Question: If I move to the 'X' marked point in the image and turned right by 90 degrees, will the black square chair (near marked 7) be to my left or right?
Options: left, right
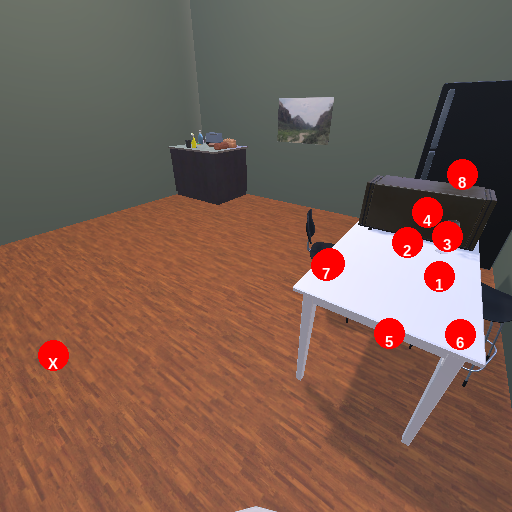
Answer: left